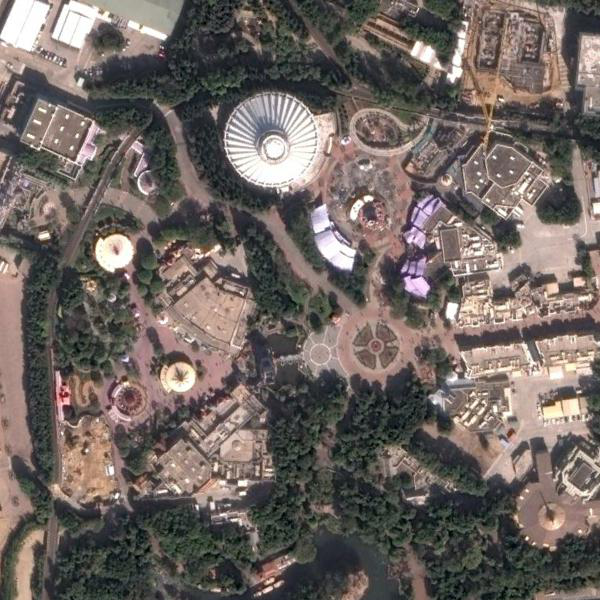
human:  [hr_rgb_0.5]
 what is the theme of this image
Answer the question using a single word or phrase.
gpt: park